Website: bh-photo
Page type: payment
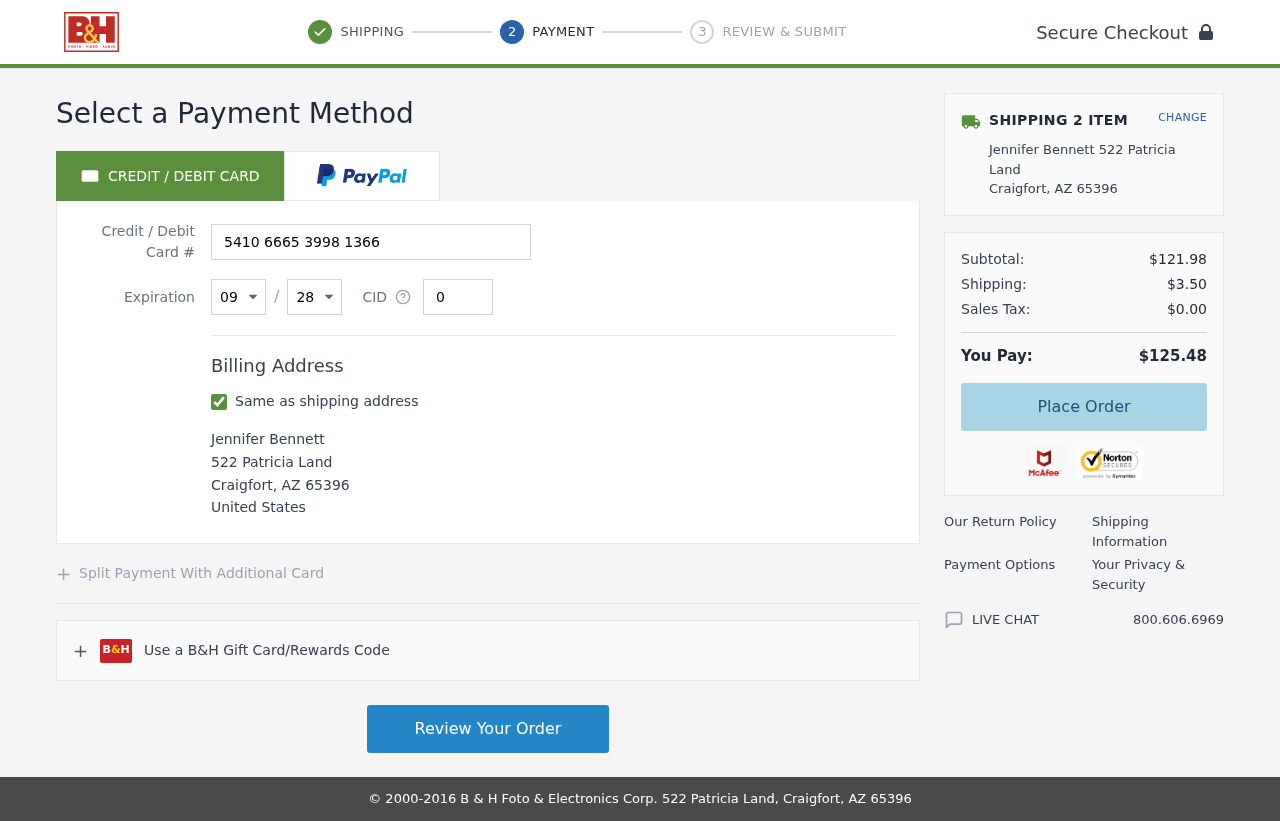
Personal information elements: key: PII_CARD_CVV
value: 064
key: PII_CARD_EXPIRY_MONTH
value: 09
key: PII_CARD_EXPIRY_YEAR
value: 28
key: PII_CARD_NUMBER
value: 5410 6665 3998 1366
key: PII_CITY
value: Craigfort
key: PII_COUNTRY
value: United States
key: PII_FULLNAME
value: Jennifer Bennett
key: PII_POSTCODE
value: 65396
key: PII_STATE_ABBR
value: AZ
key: PII_STREET
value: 522 Patricia Land
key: PII_FULLNAME2
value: Jennifer Bennett
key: PII_STREET2
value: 522 Patricia Land
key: PII_CITY2
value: Craigfort
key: PII_STATE_ABBR2
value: AZ
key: PII_POSTCODE2
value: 65396
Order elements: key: ORDER_NUM_ITEMS
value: SHIPPING 2 ITEM
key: ORDER_SUBTOTAL
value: $121.98
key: ORDER_SHIPPING_COST
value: $3.50
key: ORDER_TAX
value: $0.00
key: ORDER_TOTAL
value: $125.48